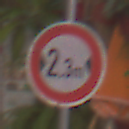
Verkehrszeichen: TatsaechlicheBreite2Komma3
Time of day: MorningAfternoon
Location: Outdoor (Urban)
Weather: Clear
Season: NotSpecified
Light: Natural